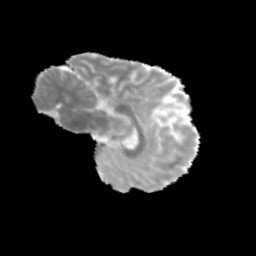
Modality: MD
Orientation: sagittal
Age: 13
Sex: male
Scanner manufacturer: siemens
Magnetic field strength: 3 T
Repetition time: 3.8 s
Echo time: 0.07 s